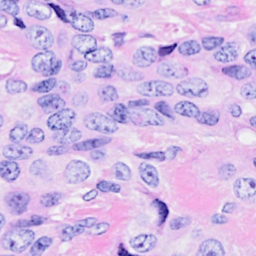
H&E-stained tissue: Breast